Question: I have made a program that can import an excel file and insert all the sheets in a dynamically added tabpage with a dynamically added datagridview.
I want to insert the values of the KPI column depending on the tab selected on my combobox and everytime you change the tabpage, the combobox changes too.
Here are my codes:
## ReadExcel Method
'''
public static void ReadExcel(ComboBox cboSheet, TabControl tabCon)
{
try
{
OpenFileDialog openFileDialog = new OpenFileDialog();
openFileDialog.Filter = "Excel Files| *.xls; *xlsx";
openFileDialog.ShowDialog();
if (!string.IsNullOrEmpty(openFileDialog.FileName))
{
OleDbcon = new OleDbConnection(@"Provider=Microsoft.ACE.OLEDB.12.0; Data Source=" + openFileDialog.FileName + ";Extended Properties='Excel 12.0;HDR=Yes;IMEX=1;'");
OleDbcon.Open();
DataTable dt = OleDbcon.GetOleDbSchemaTable(OleDbSchemaGuid.Tables, null);
OleDbcon.Close();
cboSheet.Items.Clear();
int width = 1330;
int height = 565;
//1338, 590
for (int i = 0; i < dt.Rows.Count; i++)
{
if (!dt.Rows[i]["Table_Name"].ToString().Contains("FilterDatabase") && !dt.Rows[i]["Table_Name"].ToString().EndsWith("$'"))
{
String sheetName = dt.Rows[i]["Table_Name"].ToString();
sheetName = sheetName.Substring(0, sheetName.Length - 1);
//cboSheet.Items.Add(sheetName);
TabPage tp = new TabPage(sheetName);
DataGridView dataGridView = new DataGridView();
tp.Controls.Add(dataGridView);
tabCon.Controls.Add(tp);
CreateDataGrid(dataGridView, sheetName);
dataGridView.Size = new Size(width, height);
System.Windows.Forms.DataGridViewCellStyle dataGridViewCellStyle = new System.Windows.Forms.DataGridViewCellStyle();
//KPI Column
}
}
}
}
catch (Exception e)
{
MessageBox.Show(e.ToString());
}
}
'''
---
## CreateDataGrid Method
'''
public static void CreateDataGrid(DataGridView dataGridView1, string TabName)
{
OleDbDataAdapter oleAdapt = new OleDbDataAdapter("Select * from [" + TabName + "$]", ExcelMethods.OleDbcon);
DataTable dt = new DataTable();
oleAdapt.Fill(dt);
dataGridView1.DataSource = dt;
}
'''
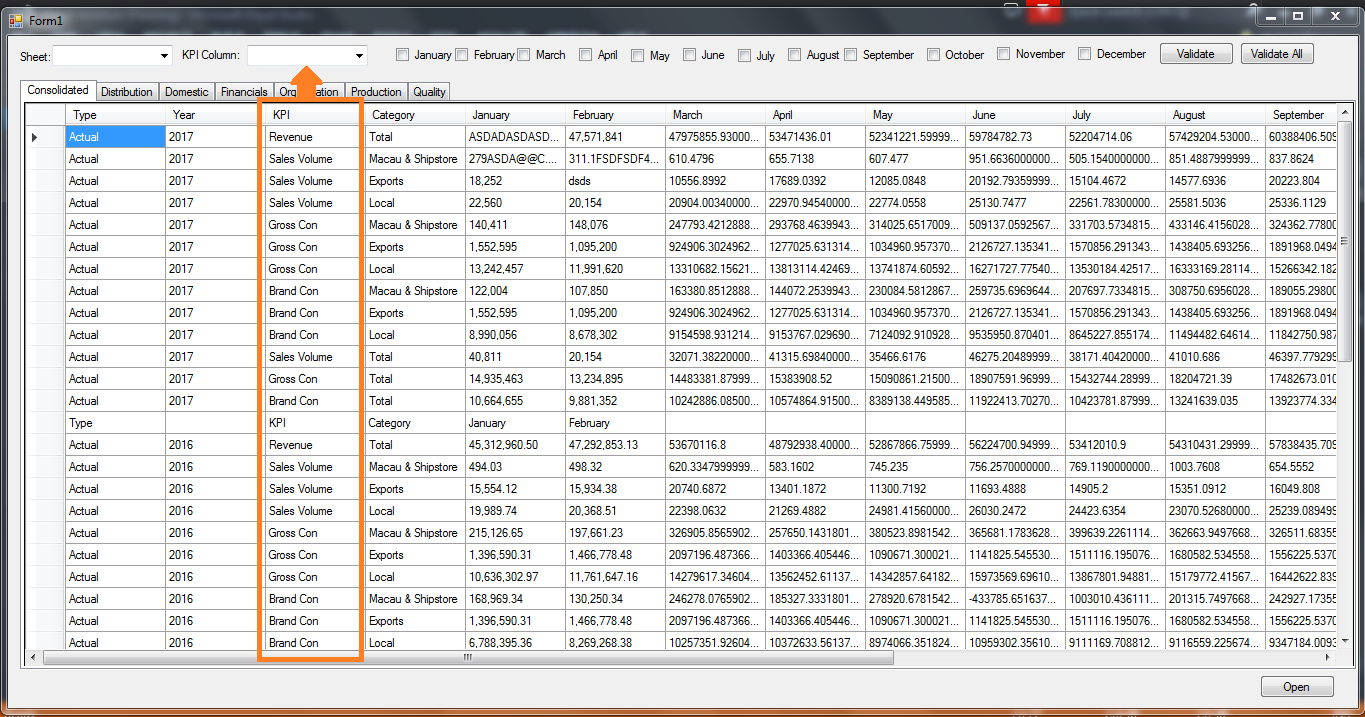
Answer: Below is a simple win form program that demonstrates what I described in my comments. The form contains an empty 'ComboBox' named 'cb_KPI'. In addition it contains an empty 'TabControl' named 'tabControl1'.
A global variable is created 'AllDataTables'. 'AlldataTables' is a 'DataSet' such that each 'DataTable' in the 'DataSet' is an existing worksheet from the user selected Excel workbook. This is used to hold the 'DataTable' for each 'TabPage'... i.e. 'AllDataTables.Tables[0]' is the 'DataTable' for 'tabControl1.TabPages[0]'.
When the form is loaded, 'AllDataTables' is filled with the user selected workbook's worksheets... then, a loop through all the tables adds a new 'TabPage' to the 'tabControl1' for each table. Finally, the 'cb_KPI' combo box is updated to contain the values for the currently selected 'TabPage'.
'''
DataSet AllDataTables;
public Form1() {
InitializeComponent();
}
private void Form1_Load(object sender, EventArgs e) {
AllDataTables = GetDSFromExcel();
foreach (DataTable dt in AllDataTables.Tables) {
tabControl1.TabPages.Add(GetTabPageWithGrid(dt));
}
cb_KPI.DataSource = SetKPI_ValuesForComboBox(AllDataTables.Tables[tabControl1.SelectedIndex]);
}
'''
The 'GetDSFromExcel' method returns a 'DataSet' from a user selected Excel file where each 'DataTable' in the 'DataSet' is a worksheet from the user selected Excel file.
'''
private DataSet GetDSFromExcel() {
DataSet ds = new DataSet();
try {
OpenFileDialog openFileDialog = new OpenFileDialog {
Filter = "Excel Files| *.xls; *xlsx"
};
openFileDialog.ShowDialog();
if (!string.IsNullOrEmpty(openFileDialog.FileName)) {
using (OleDbConnection OleDbcon = new OleDbConnection(@"Provider=Microsoft.ACE.OLEDB.12.0; Data Source=" + openFileDialog.FileName + ";Extended Properties='Excel 12.0;HDR=Yes;IMEX=1;'")) {
OleDbcon.Open();
DataTable WorkbookSheetInfo = OleDbcon.GetOleDbSchemaTable(OleDbSchemaGuid.Tables, null);
String sheetName;
DataTable dt;
OleDbDataAdapter oleAdapt;
for (int i = 0; i < WorkbookSheetInfo.Rows.Count; i++) {
if ((WorkbookSheetInfo.Rows[i]["Table_Name"].ToString().EndsWith("$'")) ||
(WorkbookSheetInfo.Rows[i]["Table_Name"].ToString().EndsWith("$"))) {
sheetName = WorkbookSheetInfo.Rows[i]["Table_Name"].ToString();
dt = new DataTable(sheetName.Replace("'", "").Replace("$", ""));
oleAdapt = new OleDbDataAdapter("Select * from [" + sheetName + "]", OleDbcon);
oleAdapt.Fill(dt);
ds.Tables.Add(dt);
}
}
}
}
}
catch (Exception e) {
MessageBox.Show("ReadExcelIntoDS_Error" + e.ToString());
}
return ds;
}
'''
The 'GetTabPageWithGrid' method is given a 'DataTable' and returns a single 'TabPage' with a 'DataGridView' such that the 'DataGridView''s 'DataSource' will be the given 'DataTable'
'''
private TabPage GetTabPageWithGrid(DataTable dt) {
TabPage tp = new TabPage(dt.TableName.Replace("'", "").Replace("$", ""));
tp.Controls.Add(GetDGV(dt));
return tp;
}
private DataGridView GetDGV(DataTable dt) {
return new DataGridView {
Size = new Size(1000, 400),
Name = "datagridView" + dt.TableName,
DataSource = dt,
ScrollBars = ScrollBars.Both
};
}
'''
Next is the needed code to keep the 'cb_KPI' combo box consistent when the user selects a different tab page. Wiring up the 'TabControls' 'SelectedIndexChanged' event might be helpful here, the code simply loops through the 'DataTable' and gathers all the different "KPI" string values and stores them into a 'List<string>' then returns the completed list. This new list is then used as a 'DataSource' for the 'cb_KPI' combo box. Obviously, if the 'DataTable' is large or there are many different tables, you may consider saving these lists of strings instead of regenerating the list every time the user selects a different tab. NOTE: The code below assumes there is a column in the table named "KPI".
'''
private void tabControl1_SelectedIndexChanged(object sender, EventArgs e) {
cb_KPI.DataSource = SetKPI_ValuesForComboBox(AllDataTables.Tables[tabControl1.SelectedIndex]);
}
private List<string> SetKPI_ValuesForComboBox(DataTable dt) {
List<string> kpiList = new List<string> {
"All"
};
foreach (DataRow row in dt.Rows) {
if (!kpiList.Contains(row["KPI"].ToString()))
kpiList.Add(row["KPI"].ToString());
}
return kpiList;
}
'''
I hope this helps.